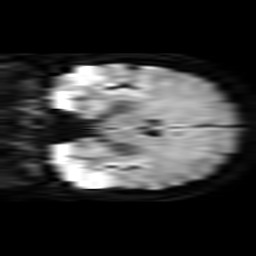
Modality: TRACE
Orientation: coronal
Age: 49
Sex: female
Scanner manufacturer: philips
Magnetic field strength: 3 T
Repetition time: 3.076 s
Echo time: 0.076 s